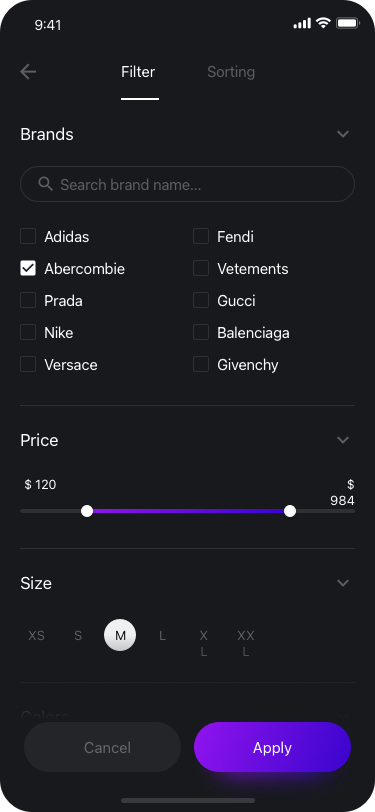
Text in this UI design:
Colors
XS
S
M
L
XL
XXL
Size
$ 120
$ 984
Price
Adidas
Fendi
Abercombie
Vetements
Prada
Gucci
Nike
Balenciaga
Versace
Givenchy
Search brand name…
Brands
Cancel
Apply
Filter
Sorting